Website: walmart
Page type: payment
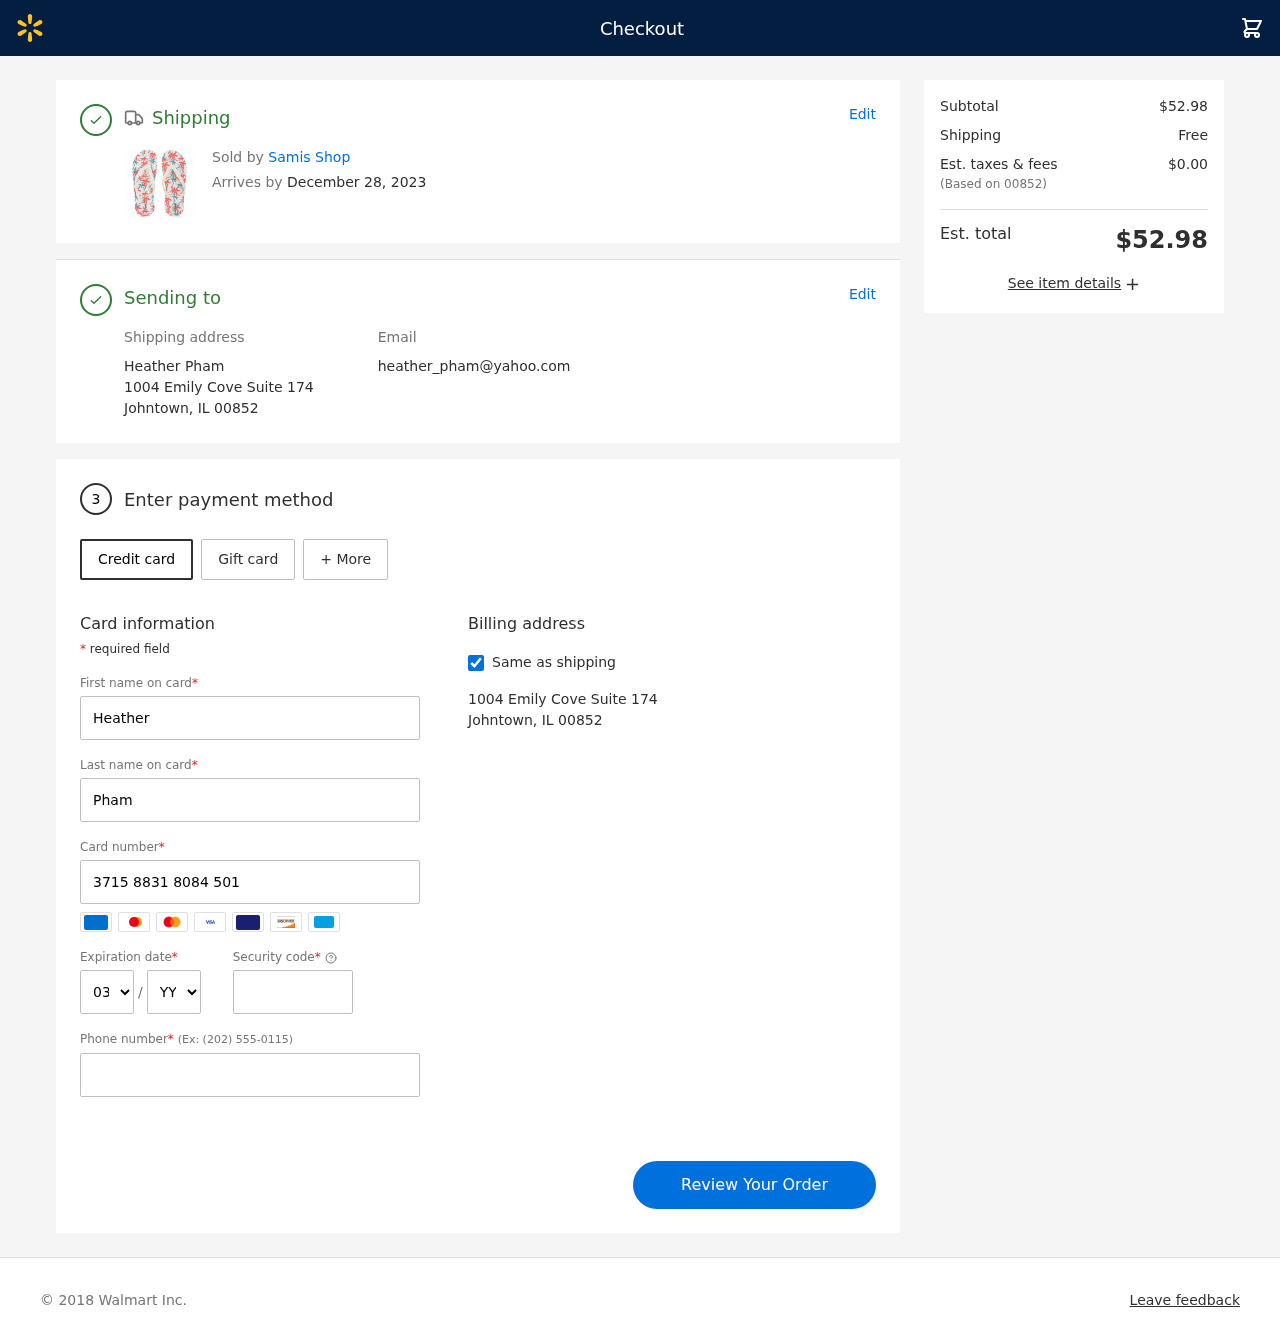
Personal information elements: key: PII_CARD_CVV
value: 2577
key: PII_CARD_EXPIRY_MONTH
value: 03
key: PII_CARD_EXPIRY_YEAR
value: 30
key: PII_CARD_NUMBER
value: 3715 8831 8084 501
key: PII_CITY_STATE_ZIP
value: Johntown, IL 00852
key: PII_EMAIL
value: heather_pham@yahoo.com
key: PII_FIRSTNAME
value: Heather
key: PII_FULLNAME
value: Heather Pham
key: PII_LASTNAME
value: Pham
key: PII_PHONE
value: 4283608698
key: PII_POSTCODE
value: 00852
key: PII_STREET
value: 1004 Emily Cove Suite 174
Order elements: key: ORDER_DELIVERY_DATE
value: December 28, 2023
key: ORDER_SUBTOTAL
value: $52.98
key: ORDER_SHIPPING_COST
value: Free
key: ORDER_TAX
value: $0.00
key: ORDER_TOTAL
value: $52.98